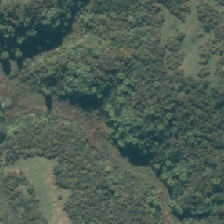
Land cover: grose_broom